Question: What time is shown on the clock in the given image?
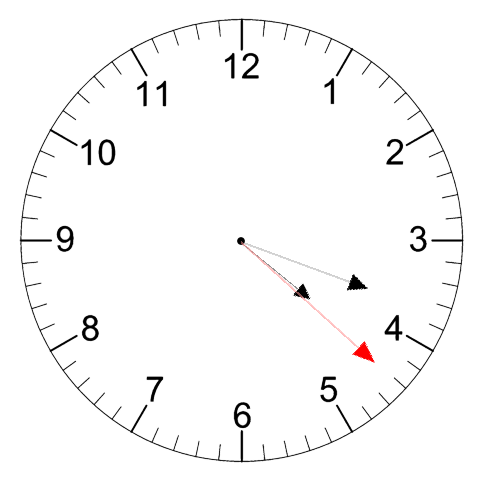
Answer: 04:18:22